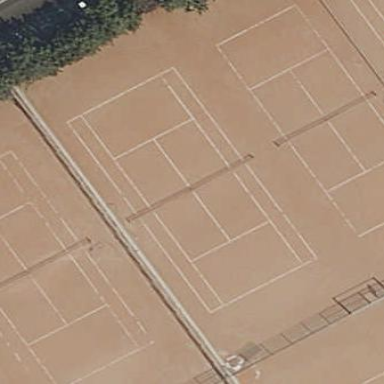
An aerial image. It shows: Tennis court on pitch.